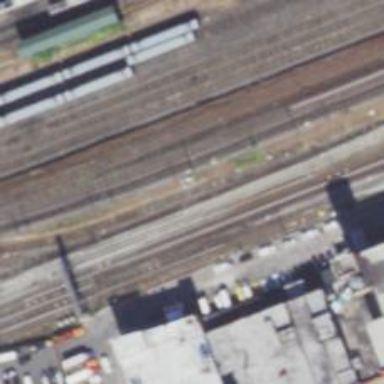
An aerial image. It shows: Railway yard in service.